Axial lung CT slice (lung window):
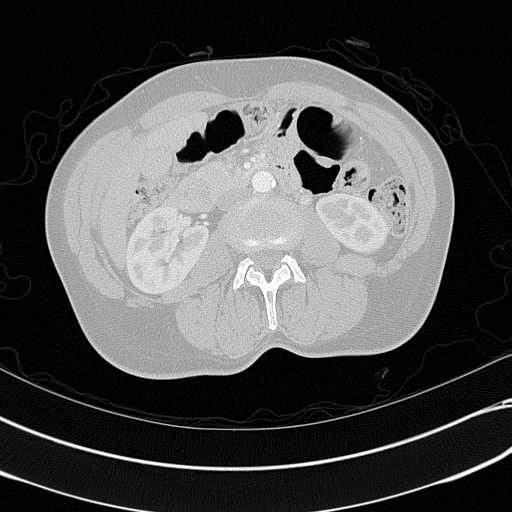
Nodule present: no